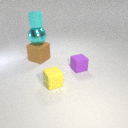
large brown rubber cube behind small purple rubber cube